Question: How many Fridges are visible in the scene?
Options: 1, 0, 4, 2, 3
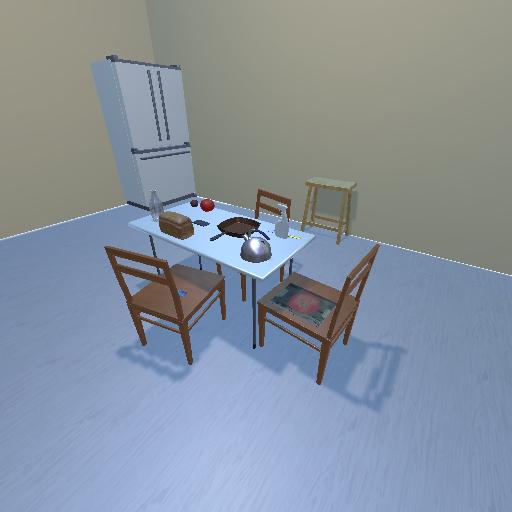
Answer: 1